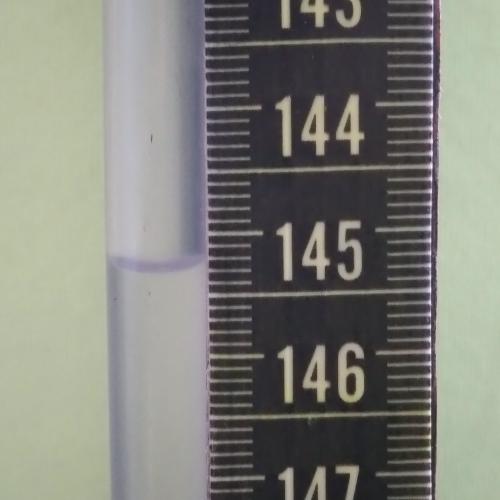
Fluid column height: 145.3 cm